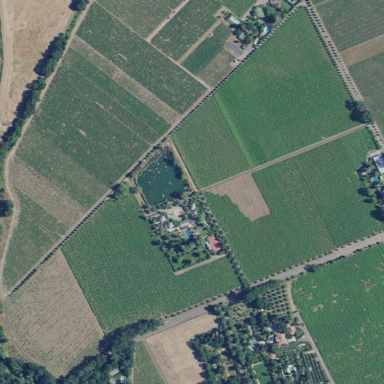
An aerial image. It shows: Vineyard growing wine grapes.